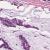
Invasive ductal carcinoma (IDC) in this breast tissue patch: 1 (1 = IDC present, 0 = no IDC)